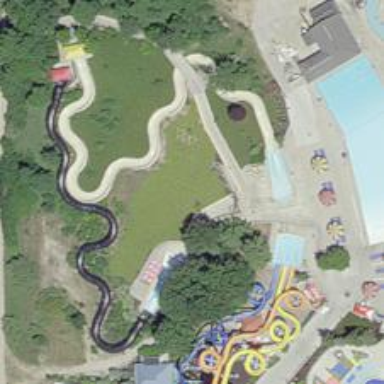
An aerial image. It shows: Water slide attraction.